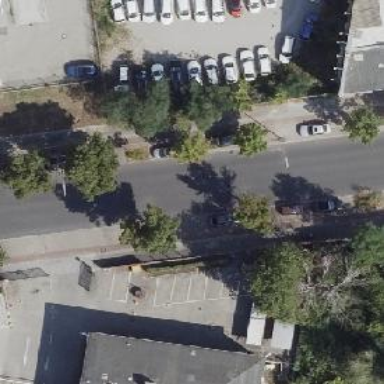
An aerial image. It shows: Broadleaved deciduous tree with parking obstacle.